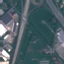
Label: Highway